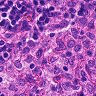
Metastatic tissue present: no